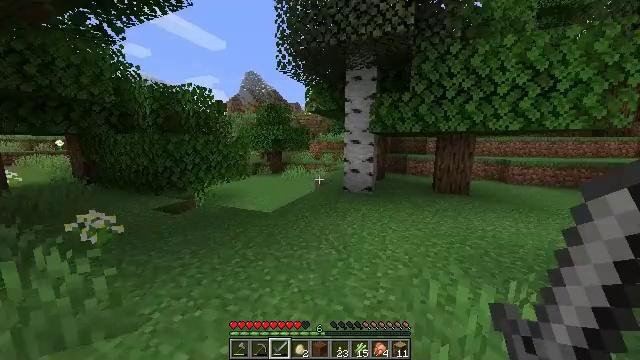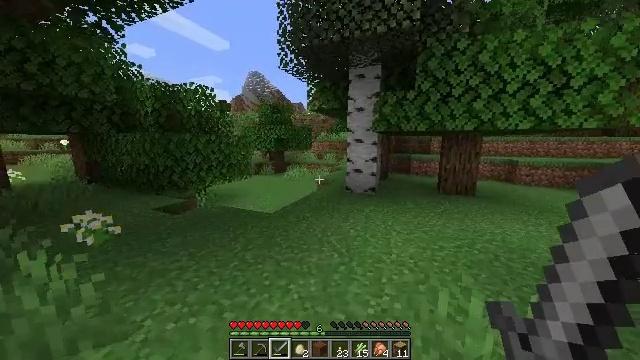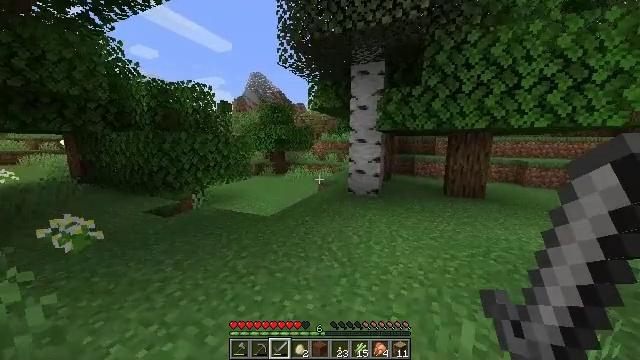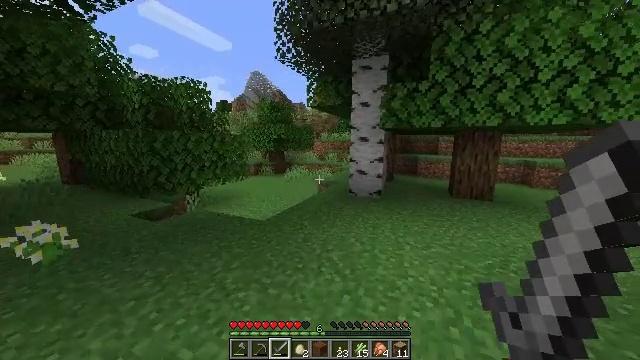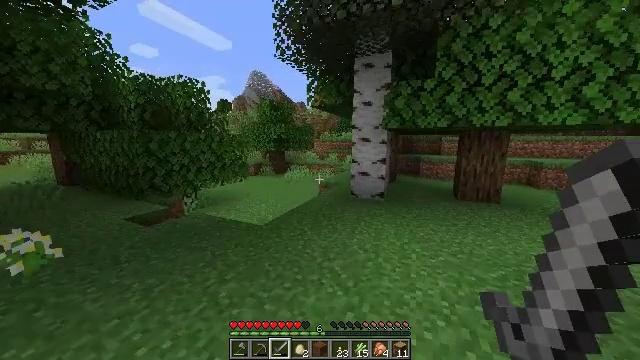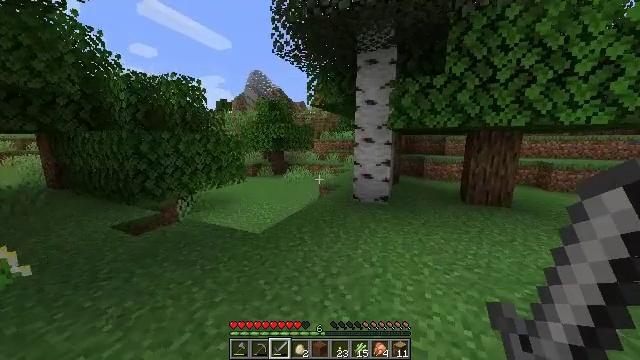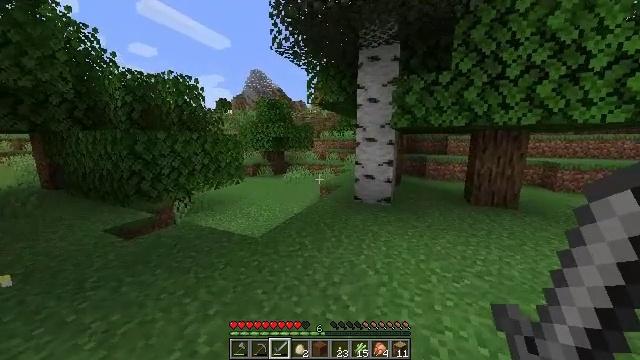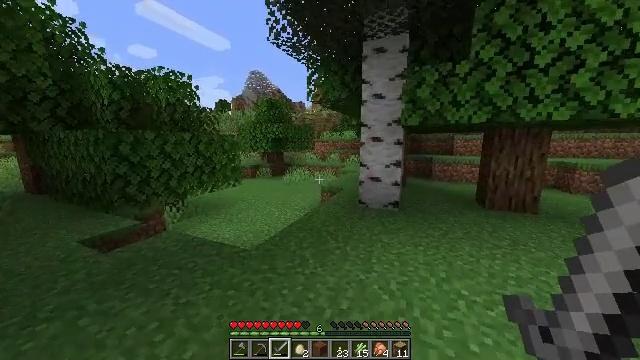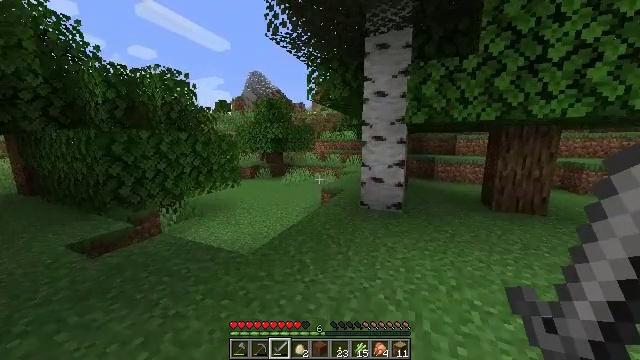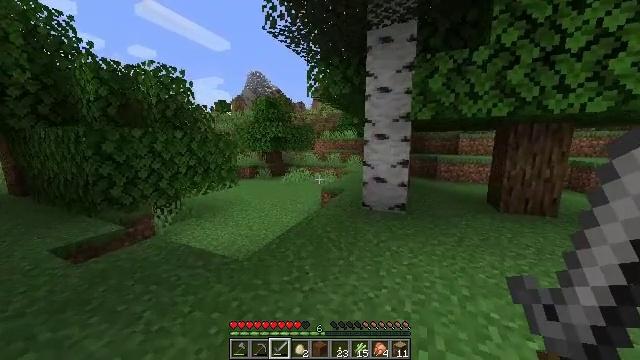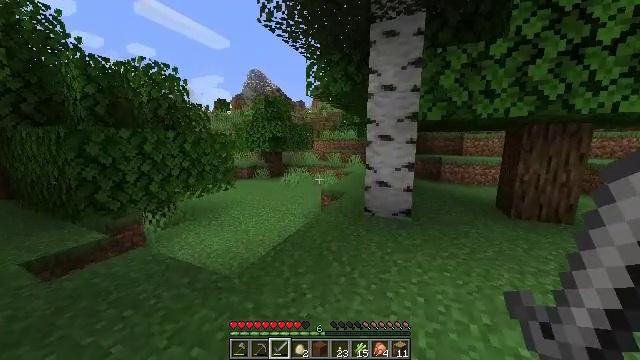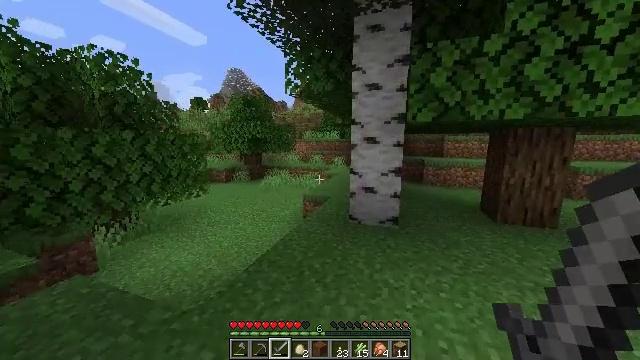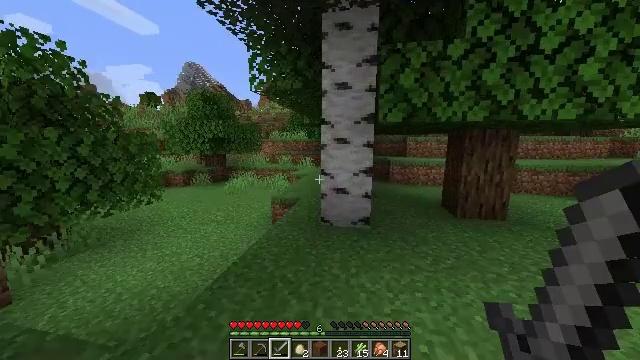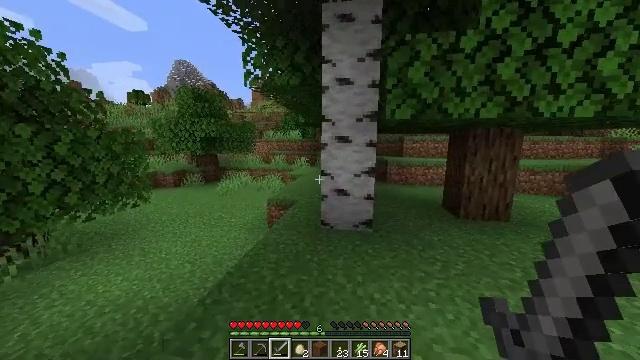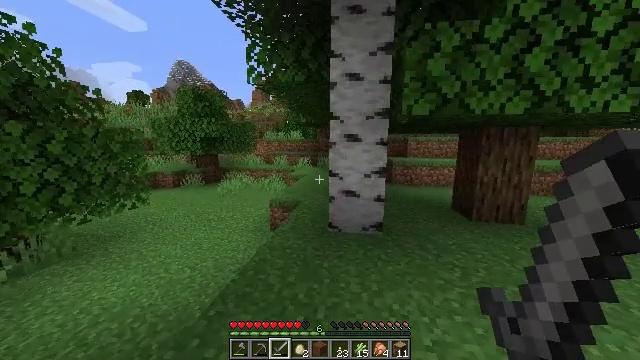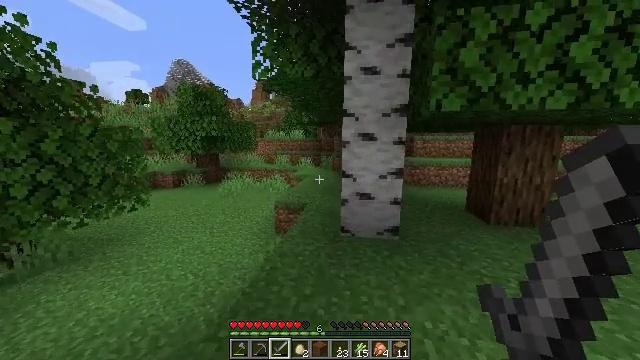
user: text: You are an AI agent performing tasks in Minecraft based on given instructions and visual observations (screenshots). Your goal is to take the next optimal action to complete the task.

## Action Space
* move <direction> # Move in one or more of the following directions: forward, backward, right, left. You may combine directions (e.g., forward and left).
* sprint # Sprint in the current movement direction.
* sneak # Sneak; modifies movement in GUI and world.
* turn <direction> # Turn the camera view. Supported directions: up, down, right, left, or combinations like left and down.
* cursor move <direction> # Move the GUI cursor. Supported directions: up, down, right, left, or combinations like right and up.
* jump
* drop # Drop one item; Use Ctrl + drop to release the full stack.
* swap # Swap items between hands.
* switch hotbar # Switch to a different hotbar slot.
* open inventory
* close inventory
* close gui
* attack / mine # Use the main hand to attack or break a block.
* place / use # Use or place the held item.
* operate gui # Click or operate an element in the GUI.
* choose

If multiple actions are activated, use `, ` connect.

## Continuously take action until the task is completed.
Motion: motion action
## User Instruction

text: Remove the lilac from its place.
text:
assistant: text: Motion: move forward, sprint
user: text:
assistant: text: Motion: move forward, sprint
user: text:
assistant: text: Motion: move forward, sprint
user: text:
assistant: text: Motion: move forward, sprint
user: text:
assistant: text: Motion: move forward, sprint
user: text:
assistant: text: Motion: move forward, sprint
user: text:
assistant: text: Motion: move forward, sprint
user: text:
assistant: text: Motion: move forward, sprint
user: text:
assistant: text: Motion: move forward, sprint
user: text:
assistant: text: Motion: move forward, sprint
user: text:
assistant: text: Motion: move forward, sprint, turn right
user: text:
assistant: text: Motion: move forward and move left, sprint, turn right
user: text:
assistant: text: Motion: move forward and move left, sprint, turn right
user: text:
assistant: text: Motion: move forward and move left, sprint
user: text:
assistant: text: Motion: move forward and move left, sprint
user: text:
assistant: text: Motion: move forward and move left, sprint, turn right
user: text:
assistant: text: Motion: move forward and move left, sprint
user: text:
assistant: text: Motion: move forward and move left, sprint
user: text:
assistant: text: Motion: move forward and move left, sprint
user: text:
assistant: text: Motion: move forward, sprint
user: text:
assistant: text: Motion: move forward, sprint, turn right
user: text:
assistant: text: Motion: move forward, sprint, turn right
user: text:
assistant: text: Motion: move forward, sprint, turn right
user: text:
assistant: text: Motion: move forward, turn right
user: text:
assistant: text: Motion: move forward, turn right
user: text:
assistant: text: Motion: move forward, turn right
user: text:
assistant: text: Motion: move forward, turn right
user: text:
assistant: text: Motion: move forward
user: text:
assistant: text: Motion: move forward
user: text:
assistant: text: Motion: move forward